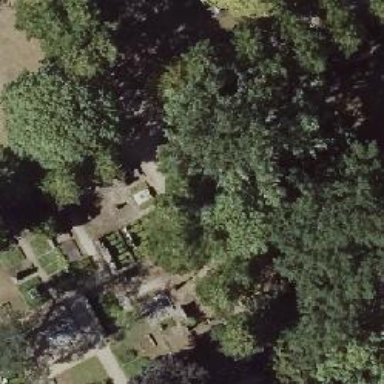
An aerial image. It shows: Historic tomb in cemetery.